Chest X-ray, PA view. Patient: 21 years old, sex M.
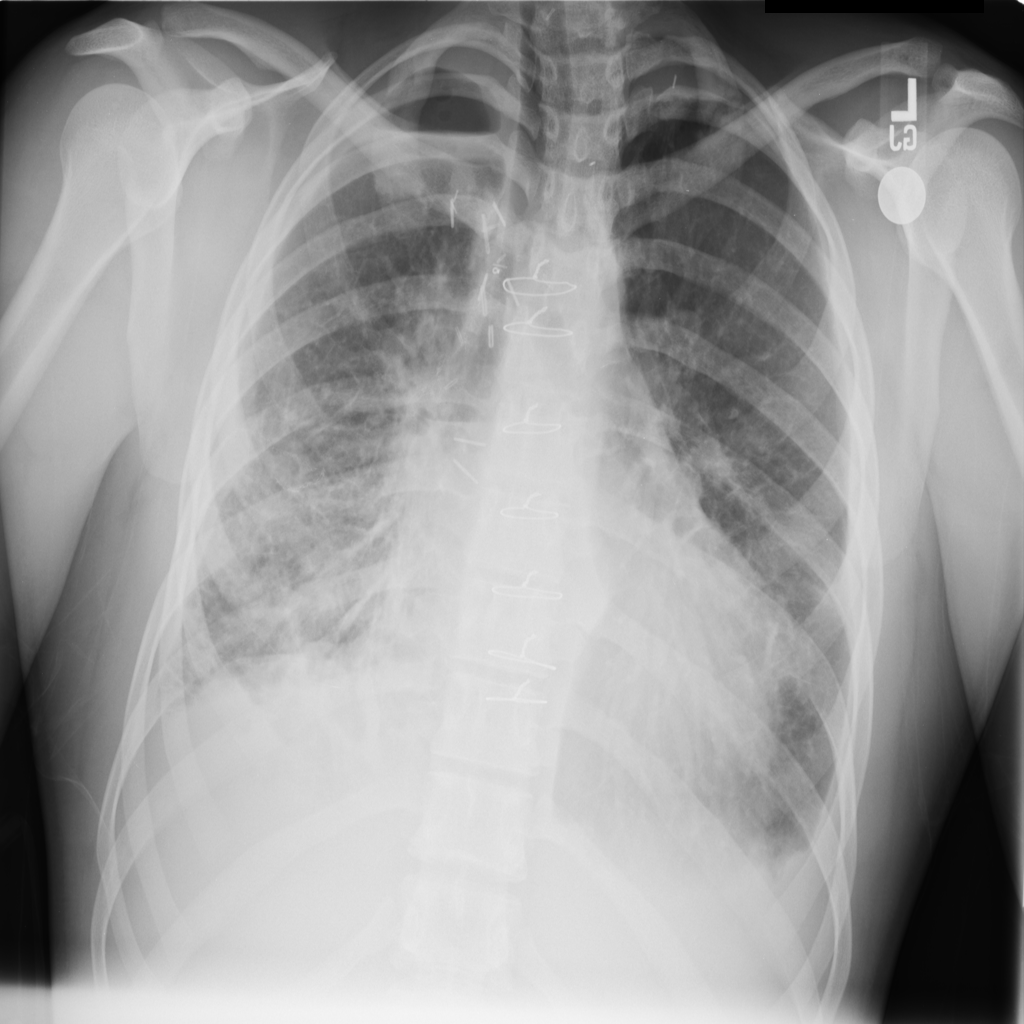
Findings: No Finding